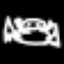
Label: frog